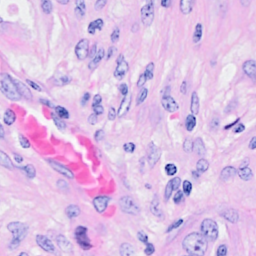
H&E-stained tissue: Breast